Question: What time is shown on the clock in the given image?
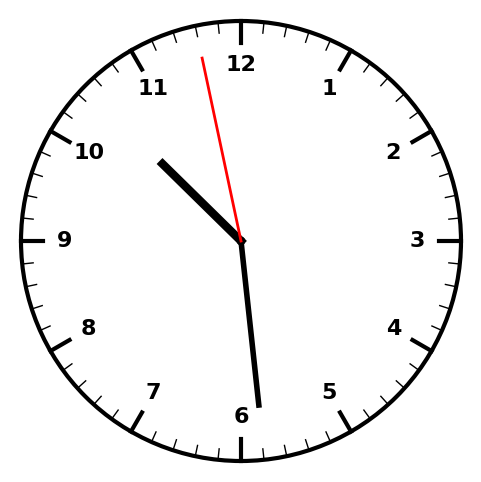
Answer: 10:28:58